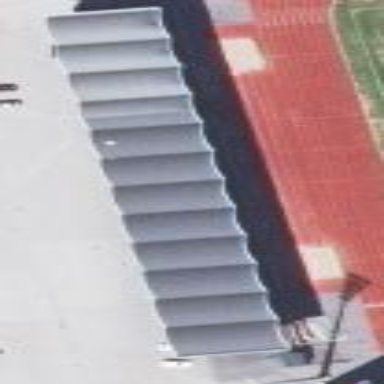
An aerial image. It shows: Grandstand building.